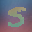
Label: 5